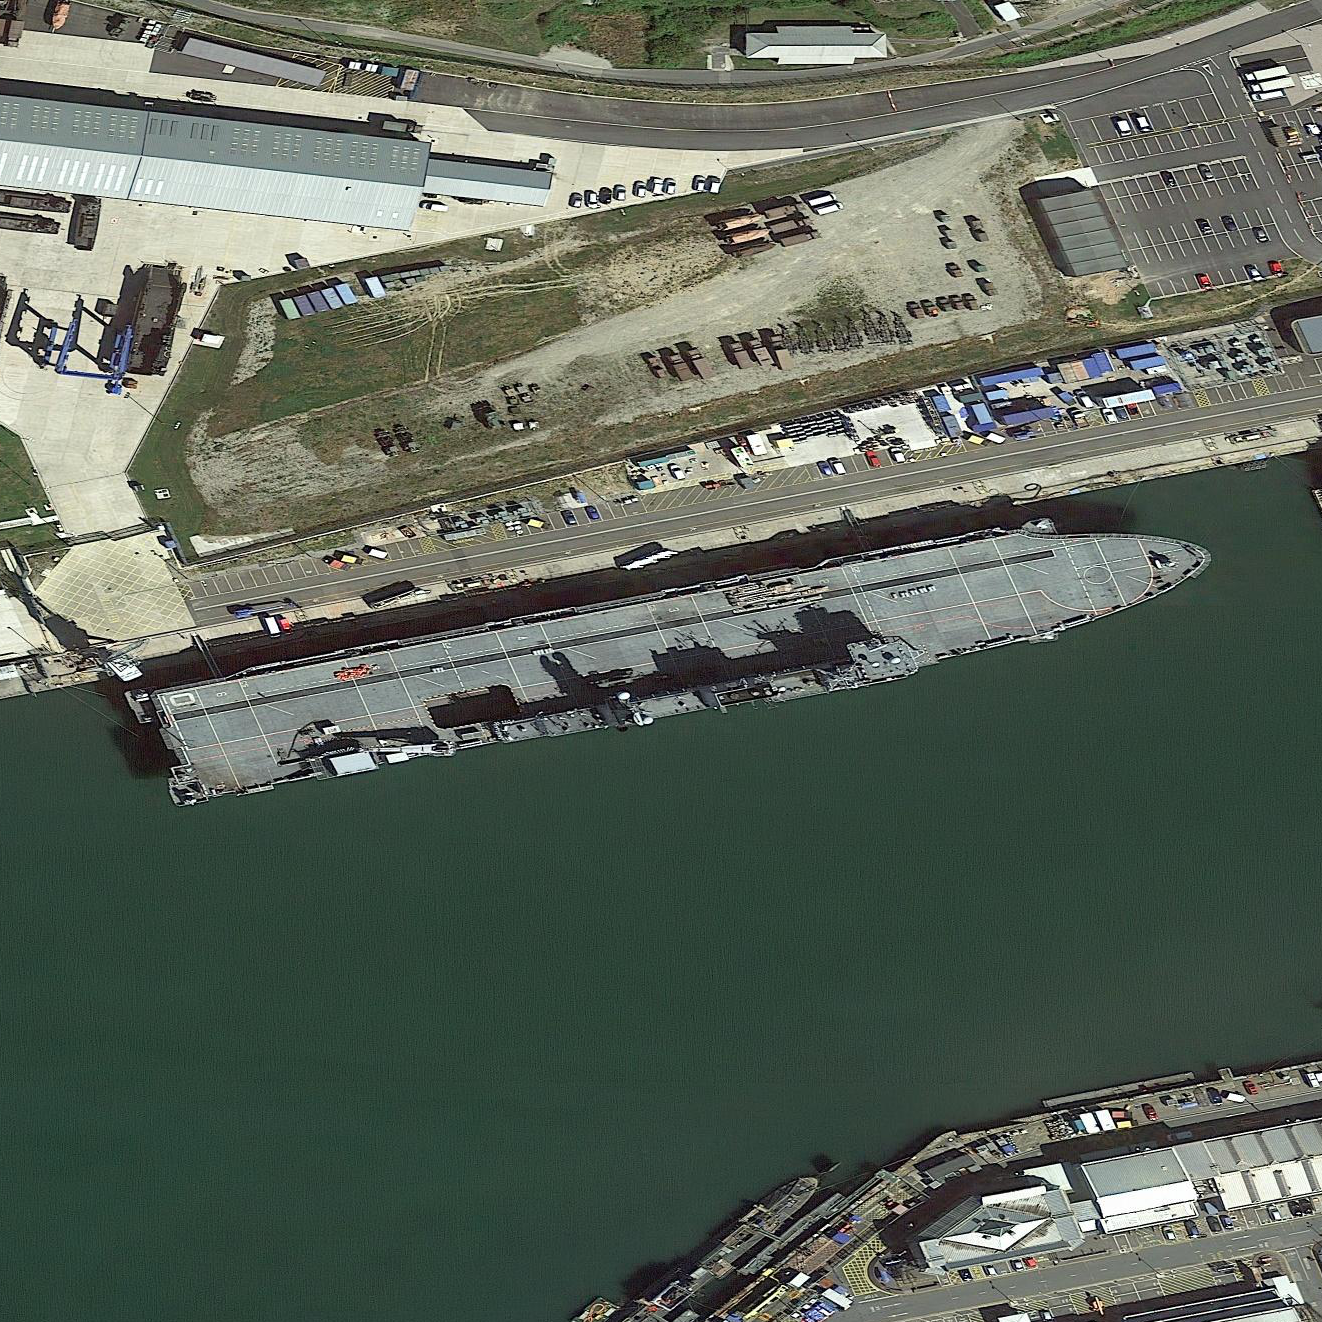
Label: assault